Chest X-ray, PA view. Patient: 51 years old, sex F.
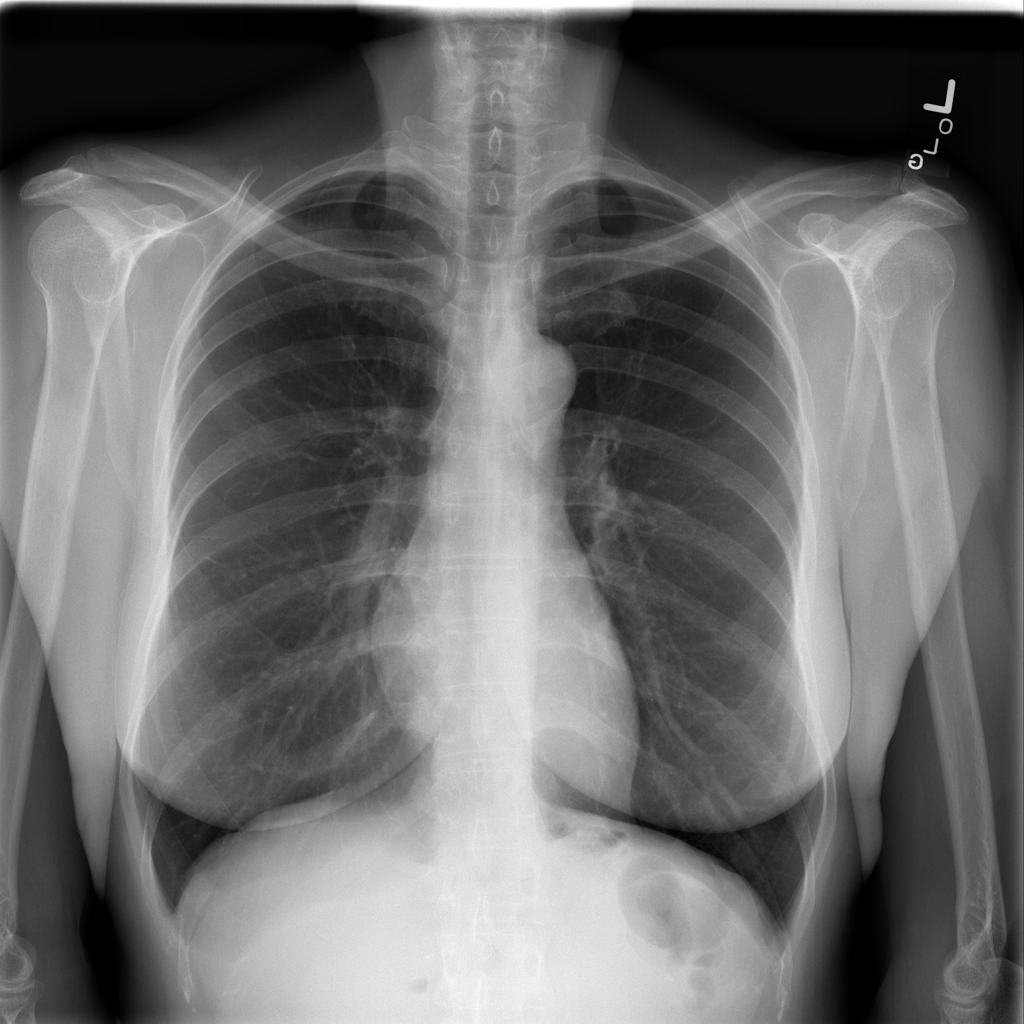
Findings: No Finding